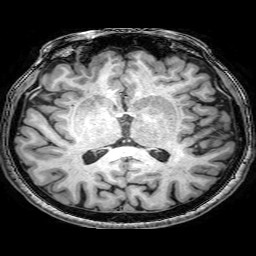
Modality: T1w
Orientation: coronal
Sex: male
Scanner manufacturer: philips
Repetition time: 0.008216 s
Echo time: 0.00377 s